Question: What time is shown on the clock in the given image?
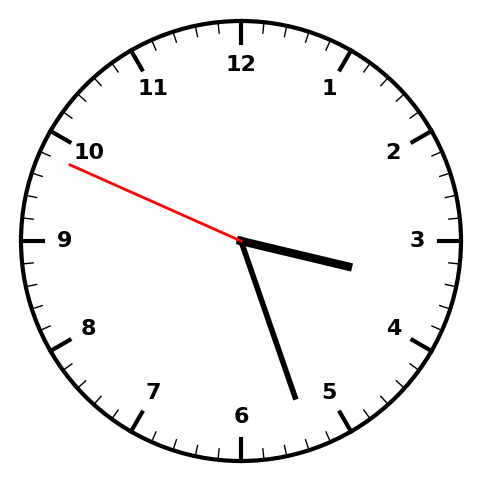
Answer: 03:26:49